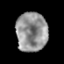
Tissue: prostate
Cell type: T cells
Senescence score: 0.2756
Nuclear area (px): 1207
Mean DAPI intensity: 147.01